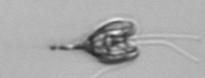
Label: Pyramimonas_longicauda